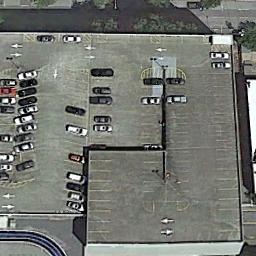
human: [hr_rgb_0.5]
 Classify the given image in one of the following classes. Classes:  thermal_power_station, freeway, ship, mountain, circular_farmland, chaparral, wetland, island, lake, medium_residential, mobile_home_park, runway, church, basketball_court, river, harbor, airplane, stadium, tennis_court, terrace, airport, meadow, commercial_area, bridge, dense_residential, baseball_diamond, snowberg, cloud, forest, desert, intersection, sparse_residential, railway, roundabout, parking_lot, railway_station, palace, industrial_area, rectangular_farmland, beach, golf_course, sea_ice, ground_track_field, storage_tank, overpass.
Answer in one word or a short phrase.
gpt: parking_lot